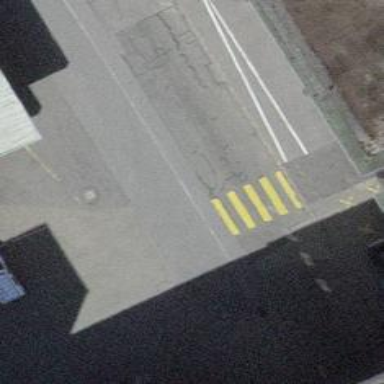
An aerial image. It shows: Zebra crossing on the road.